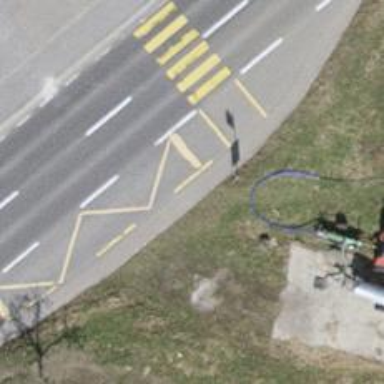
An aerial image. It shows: Bus stop with platform for public transport.